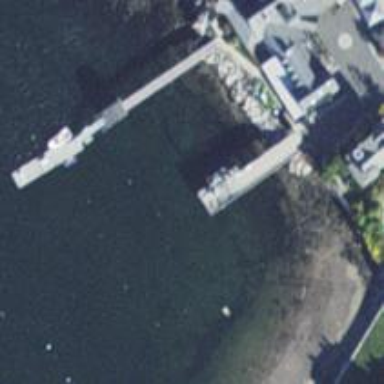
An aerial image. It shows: Man-made pier.